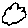
Label: cloud